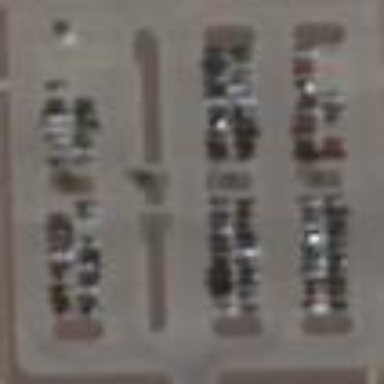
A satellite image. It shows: Parking area.